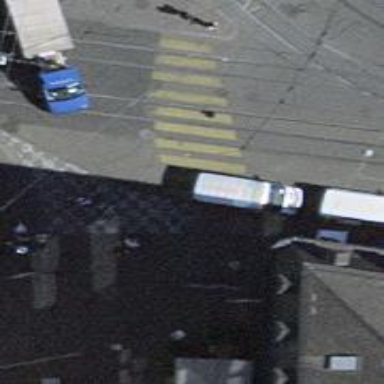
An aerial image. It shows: Marked crossing with visible markings.